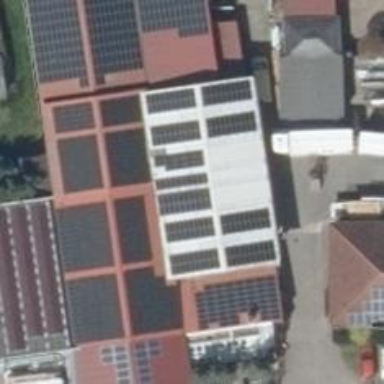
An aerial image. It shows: Small solar photovoltaic panel generator is producing electricity.